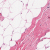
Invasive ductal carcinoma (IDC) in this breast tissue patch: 0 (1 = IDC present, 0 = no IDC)